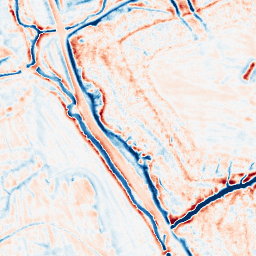
Category: edge_preserving
Decomposition family: bilateral
Decomposition parameters: d: 15
sigma_color: 150
sigma_space: 100
Upsampling method: bicubic
Upsampling parameters: scale: 2
Upsampling scale: 2